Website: lowes
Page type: order-tracking
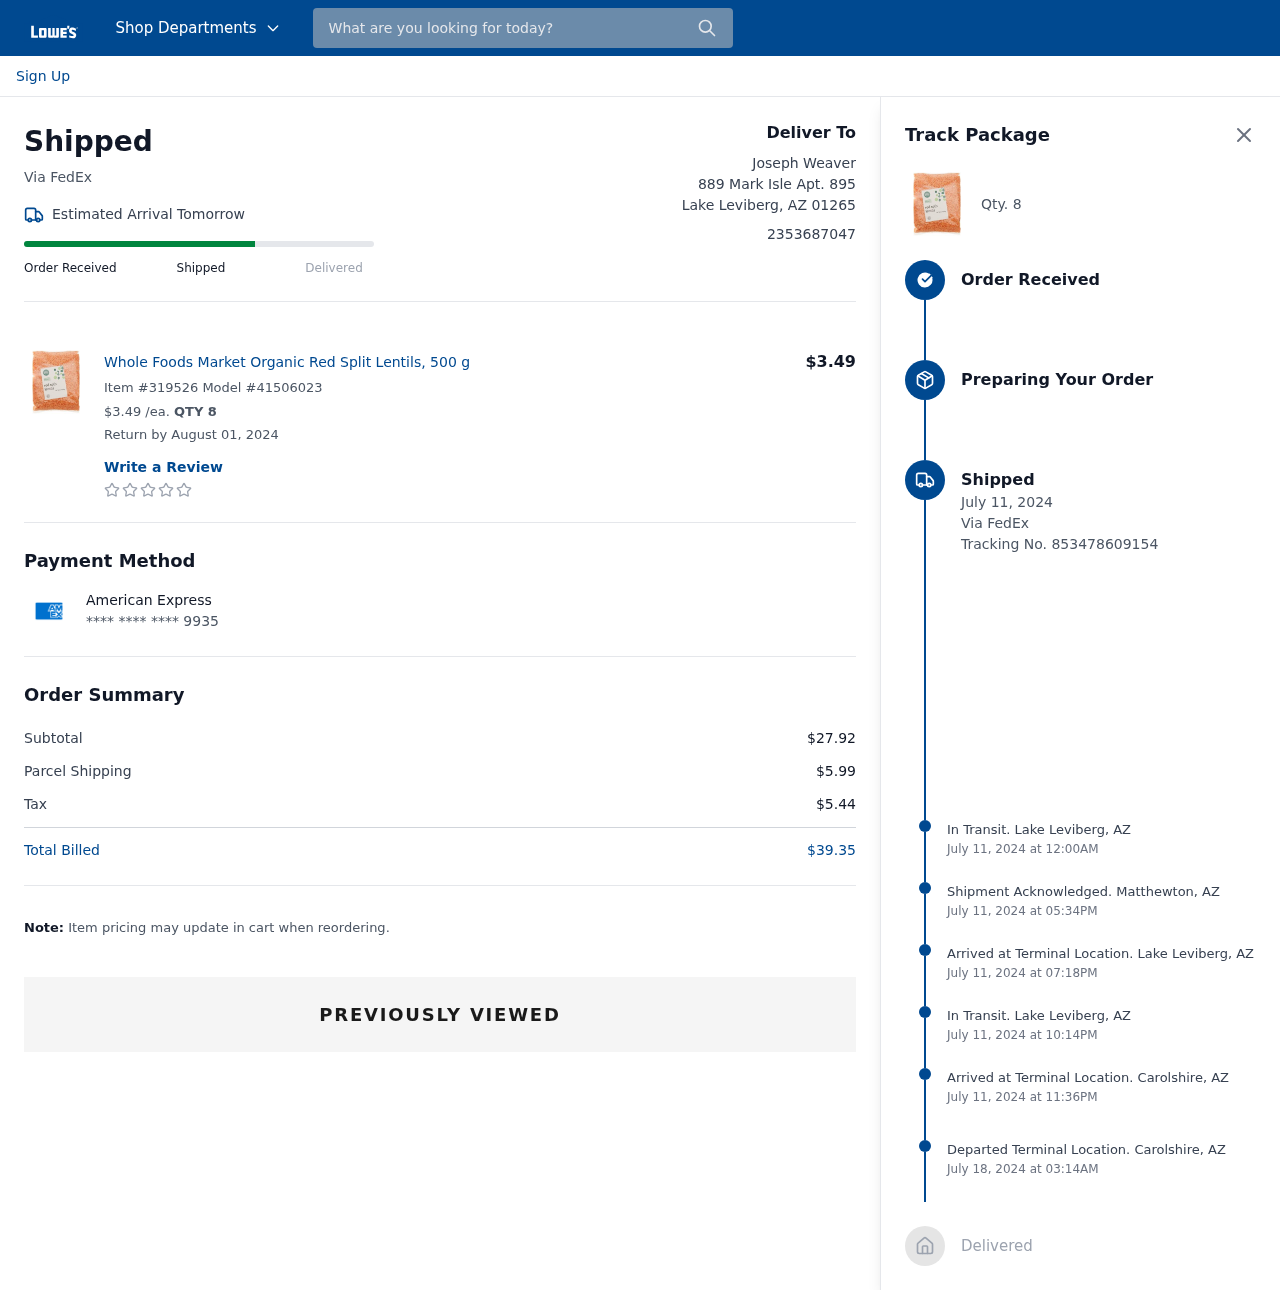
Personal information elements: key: PII_CARD_LAST4
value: **** **** **** 9935
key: PII_CARD_TYPE
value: American Express
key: PII_CITY_STATE
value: Lake Leviberg, AZ
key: PII_CITY_STATE_ZIP
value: Lake Leviberg, AZ 01265
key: PII_FULLNAME
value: Joseph Weaver
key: PII_PHONE
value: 2353687047
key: PII_STREET
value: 889 Mark Isle Apt. 895
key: PII_CITY_STATE2
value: Matthewton, AZ
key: PII_STATE_ABBR
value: AZ
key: PII_CITY
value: Lake Leviberg
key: PII_CITY_STATE3
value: Carolshire, AZ
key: PII_CITY3
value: Carolshire
Product elements: key: PRODUCT1_NAME
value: Whole Foods Market Organic Red Split Lentils, 500 g
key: PRODUCT1_PRICE
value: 3.49
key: PRODUCT1_QUANTITY
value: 8
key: PRODUCT1_TOTAL
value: $3.49
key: PRODUCT1_QUANTITY2
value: Qty. 8
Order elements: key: ORDER_DELIVERY_DATE
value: Estimated Arrival Tomorrow
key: ORDER_ITEM_NUMBER
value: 319526
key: ORDER_MODEL_NUMBER
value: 41506023
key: ORDER_RETURN_BY_DATE
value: Return by August 01, 2024
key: ORDER_SUBTOTAL
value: $27.92
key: ORDER_SHIPPING_COST
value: $5.99
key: ORDER_TAX
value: $5.44
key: ORDER_TOTAL
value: $39.35
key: ORDER_SHIPPING_DATE
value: July 11, 2024
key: ORDER_TRACKING_NUMBER
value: Tracking No. 853478609154
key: ORDER_TRACKING_EVENT1
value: July 11, 2024 at 12:00AM
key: ORDER_TRACKING_EVENT2
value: July 11, 2024 at 05:34PM
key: ORDER_TRACKING_EVENT3
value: July 11, 2024 at 07:18PM
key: ORDER_TRACKING_EVENT4
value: July 11, 2024 at 10:14PM
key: ORDER_TRACKING_EVENT5
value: July 11, 2024 at 11:36PM
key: ORDER_TRACKING_EVENT6
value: July 18, 2024 at 03:14AM
Search elements: key: HEADER_SEARCH
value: What are you looking for today?